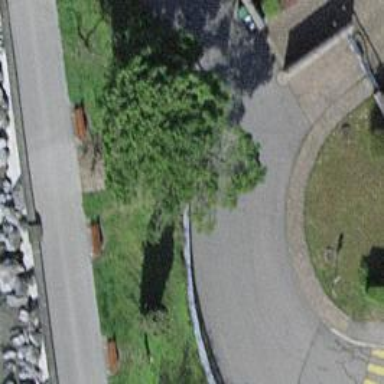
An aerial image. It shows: Urban tree with needleleaved evergreen leaves.